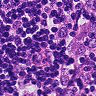
Metastatic tissue present: yes